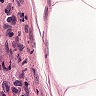
Metastatic tissue present: yes